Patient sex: M
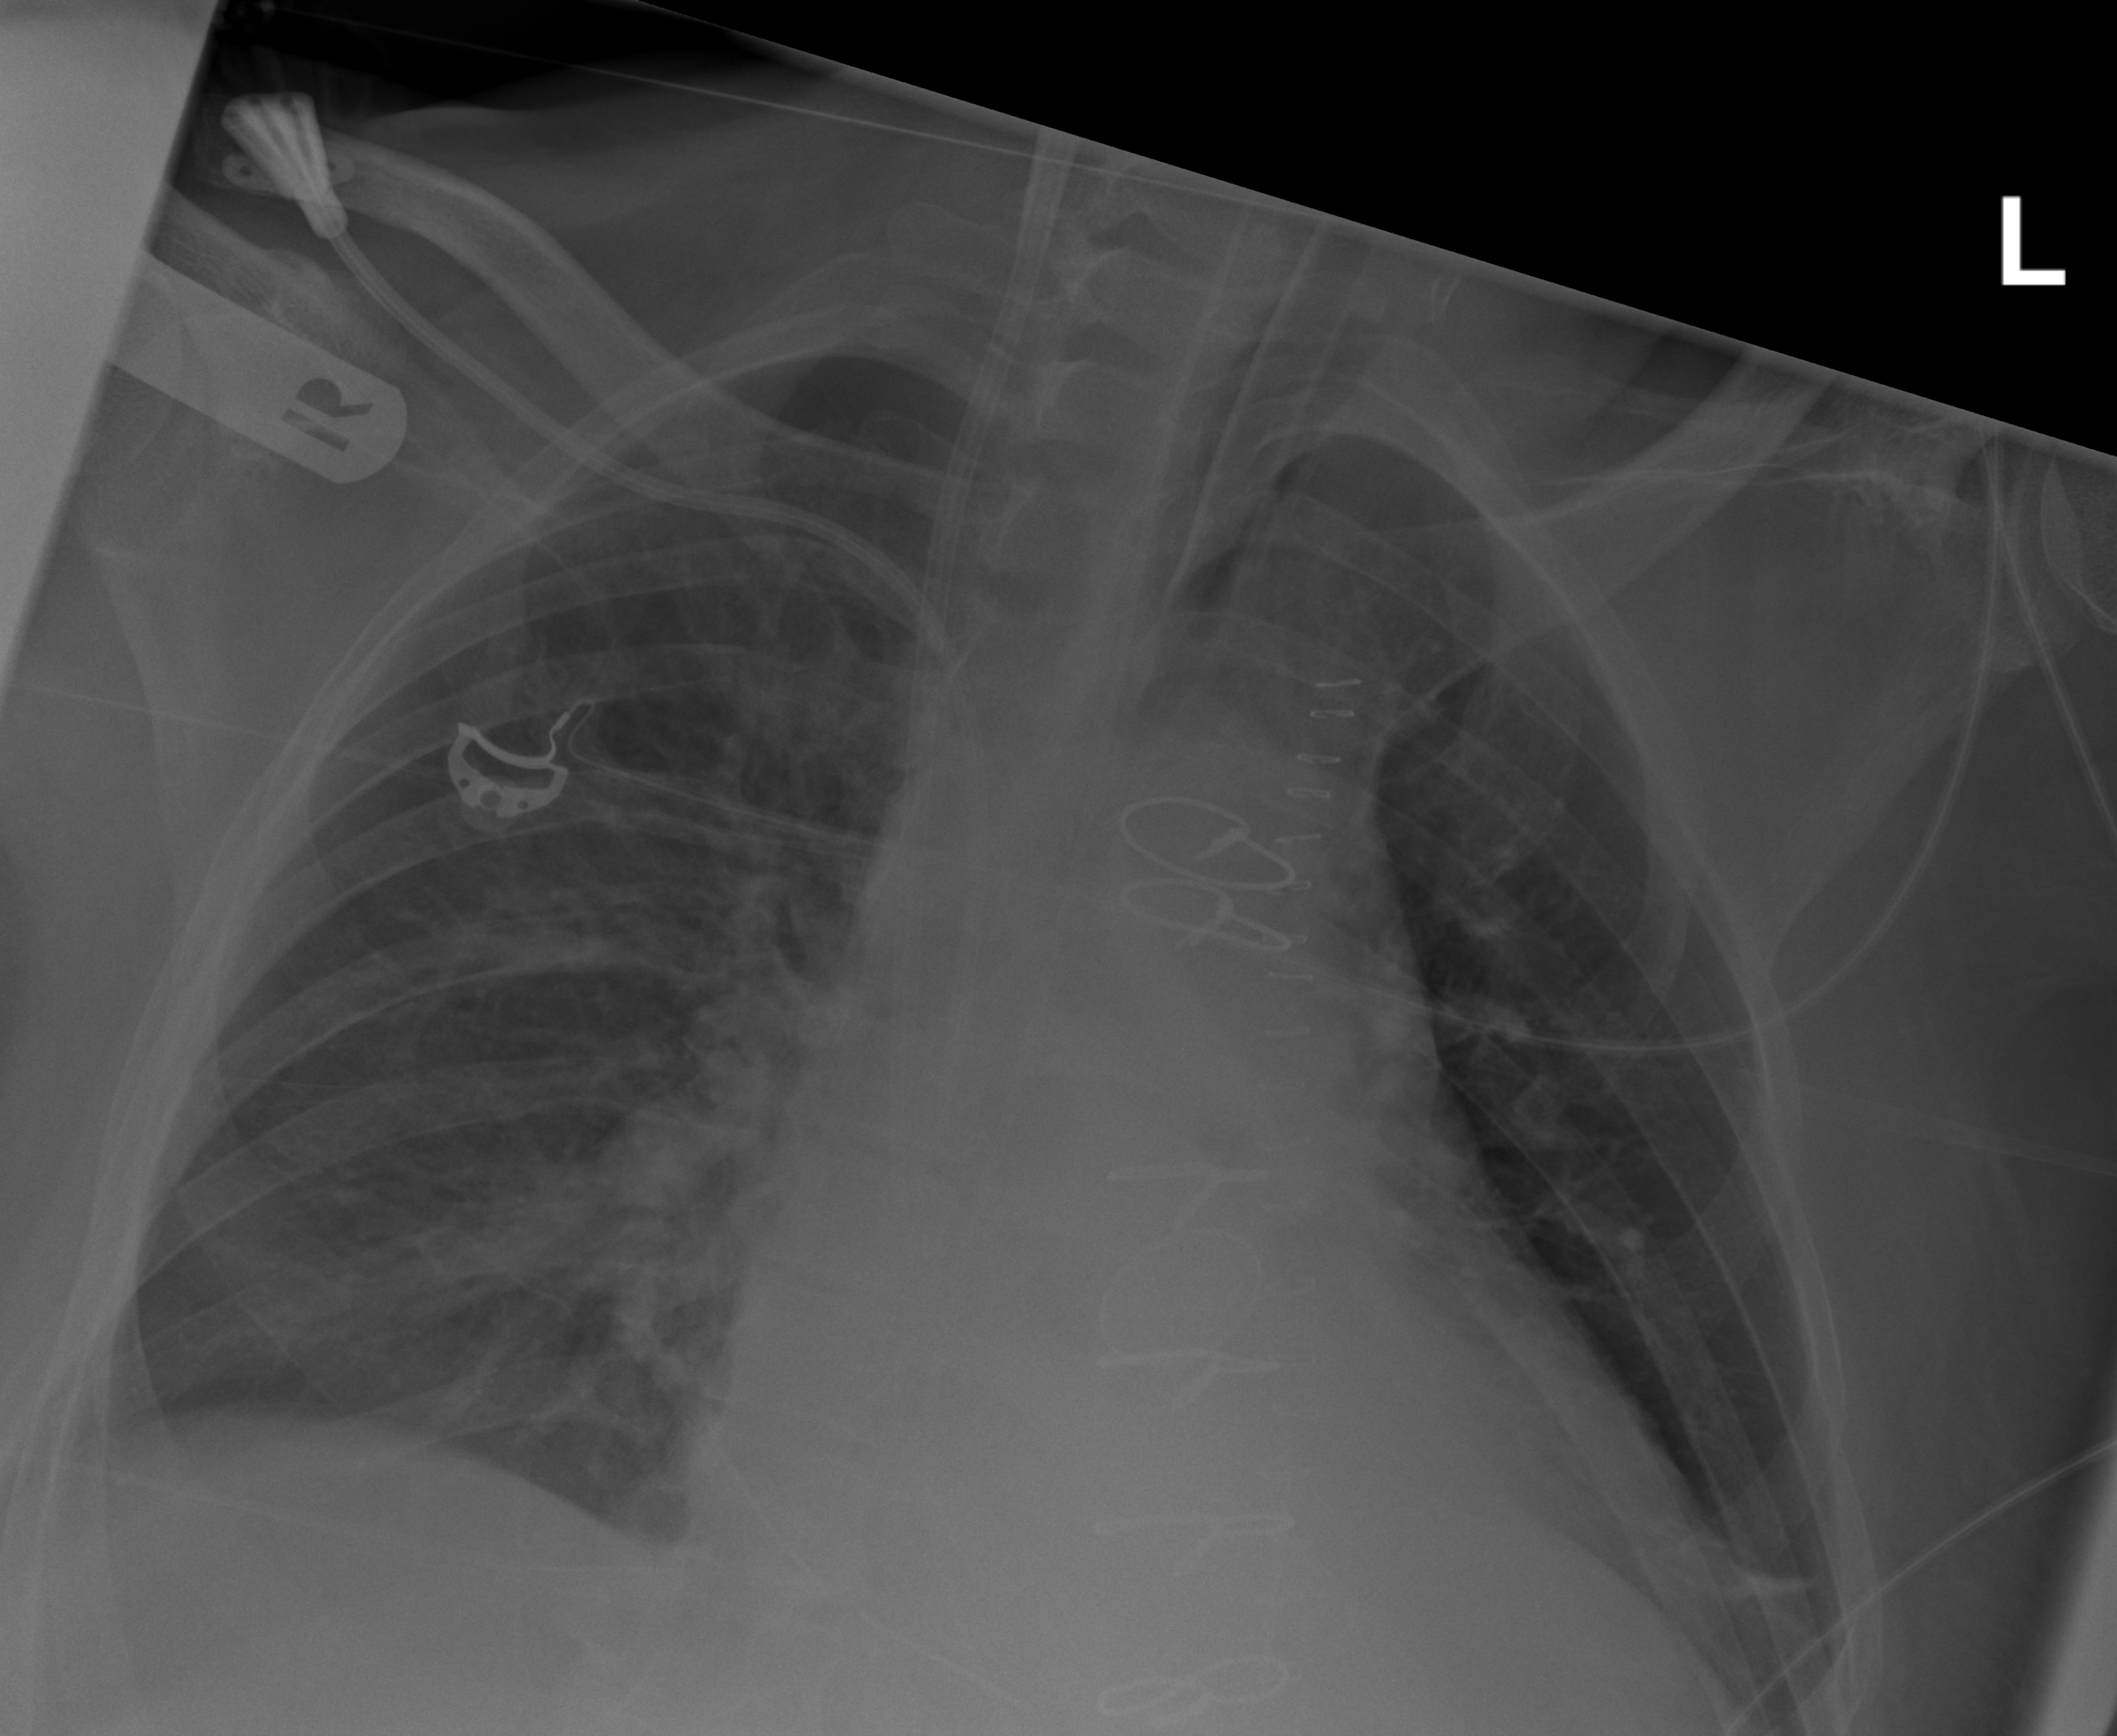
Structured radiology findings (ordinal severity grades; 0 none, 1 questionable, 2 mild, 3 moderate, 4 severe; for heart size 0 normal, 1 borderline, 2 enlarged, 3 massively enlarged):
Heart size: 2
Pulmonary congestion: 2
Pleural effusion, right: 1
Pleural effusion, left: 1
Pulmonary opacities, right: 1
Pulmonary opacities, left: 1
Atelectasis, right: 2
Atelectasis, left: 2